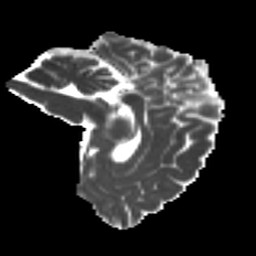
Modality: MD
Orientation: sagittal
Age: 37
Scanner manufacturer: ge
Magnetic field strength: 3 T
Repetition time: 7.8 s
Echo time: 0.0608 s